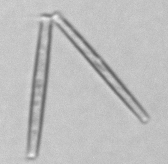
Label: Thalassionema